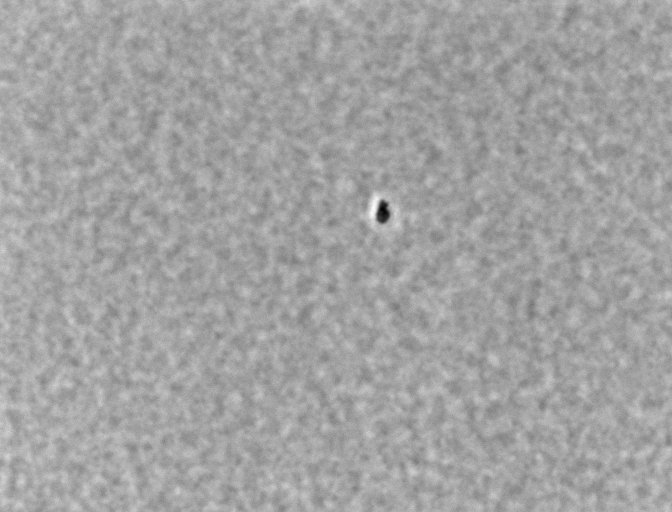
Listeria innocua